Question: I'm porting some code I use to generate scatter plots in Excel from Win 7 / Excel 2010, to OS X / Excel 2011. On the Mac, the data points show up with a shadow. I don't want the shadow, and I can't figure out how to get rid of it.
Using <URL> the following code runs fine, but produces data points with shadows:
'''
Sub plotNoShadow()
Dim x As Range
Dim y As Range
Dim cht As ChartObject
Set x = ActiveSheet.Range("A1:A6") 'haphazard numbers
Set y = ActiveSheet.Range("B1:B6")
Set cht = ActiveSheet.ChartObjects.Add(Left:=150, Top:=50, Width:=200, Height:=160)
With cht.Chart
.ChartType = xlXYScatter
.SeriesCollection.NewSeries
With .SeriesCollection(1)
.XValues = x
.Values = y
.Format.Shadow.Visible = msoFalse 'This seems to parse, but have no effect
End With
.SetElement (msoElementLegendNone)
.SetElement (msoElementPrimaryValueGridLinesNone)
End With
End Sub
'''
Can anyone explain to me:
1. How to modify this code to remove the shadows, and
2. How it is that this code runs, but setting the SeriesCollection(1).Format.Shadow.Visible to msoFalse manages to run without having any apparent effect?
Per the comment thread below, here's a screencap of the macro output on the left, points with shadow turned on then off in the middle, and shadows turned on on the right. I edited the macro to remove legend and gridlines, for clarity.
It looks like the macro output has less shadow than the 'shadow on' state, but more shadow than the 'shadow off' state.

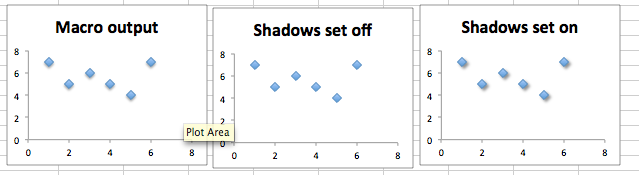
Answer: Several of the default Chart Styles in Excel that produce a slight 3D effect also have a minor drop-shadow as pointed out earlier.
On my Excel (in Windows 7) the default chart style is 2, so no shadow or 3D effect appears. I suspect that on the Mac, the default chart style is different.
To fix this, you can set the Chart Style in your code:
'''
With cht.Chart
.ChartType = xlXYScatter
.ChartStyle = 2
.....
'''
In Excel, the ChartStyle settings have the ability to modify all aspects of the appearance of the chart, including the look of the Marker. The only thing MarkStyle sets is the shape of the Marker. All of the other appearance aspects of the Marker are overridden when the ChartStyle is changed.
The above comments are still basically true, but I have found a way to shut off the shadow. Like many things with Excel, it is not as easy as you would think. Setting the visibility property of the shadow has no effect if done in code (for whatever reason), so you need to set the shadow type to "No Shadow".
'''
Sub plotNoShadow()
Dim x As Range
Dim y As Range
Dim cht As ChartObject
Set x = ActiveSheet.Range("A1:A6") 'haphazard numbers
Set y = ActiveSheet.Range("B1:B6")
Set cht = ActiveSheet.ChartObjects.Add(Left:=150, Top:=50, Width:=200, Height:=160)
With cht.Chart
.ChartType = xlXYScatter
.ChartStyle = 26 'Something 3D with a default shadow. This line can be left out.
.SeriesCollection.NewSeries
With .SeriesCollection(1)
.XValues = x
.Values = y
.Format.Shadow.Type = msoShadow30 'This is the code for an inner shadow
End With
.SetElement (msoElementLegendNone)
.SetElement (msoElementPrimaryValueGridLinesNone)
End With
End Sub
'''
Actually, 'msoShadow30' is an "internal shadow" style and may look strange depending on your marker style. 'msoShadow41' is the closest thing to "No Shadow" that I have been able to find. It's actually the code for shadow below, but by default, it is too faint to see. If it does show up, the color can always be changed to make it disappear.
Or even better, set the tranparency to 1 (fully transparent):
'''
.Format.Shadow.Transparency = 1.0 'Fully transparent
'''